Field crop: maize
Growth stage: 2
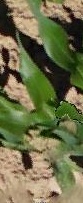
Species: maize